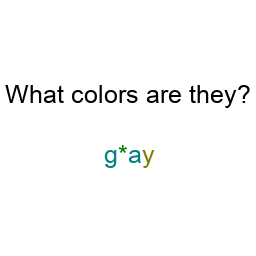
Color: teal, green, teal, olive
Color name shown: gray
Background color: white
Question text color: black